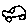
Label: car